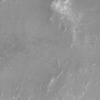
Label: not_dusty